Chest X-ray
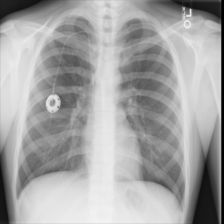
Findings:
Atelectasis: negative
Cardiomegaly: negative
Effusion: negative
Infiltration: negative
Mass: negative
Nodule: negative
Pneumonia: negative
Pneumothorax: negative
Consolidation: negative
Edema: negative
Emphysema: negative
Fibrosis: negative
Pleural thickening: negative
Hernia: negative